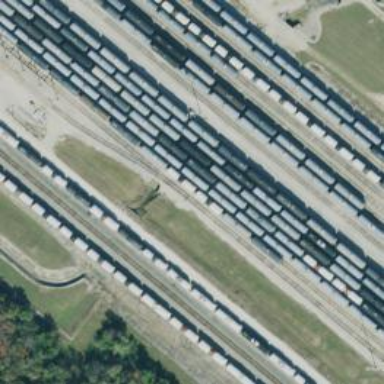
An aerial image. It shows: Railway yard in service.